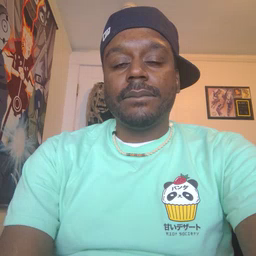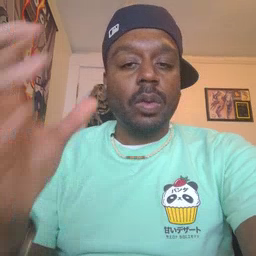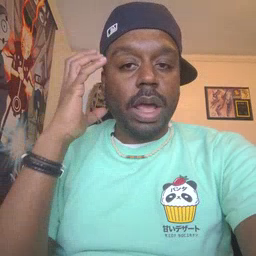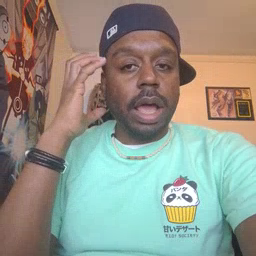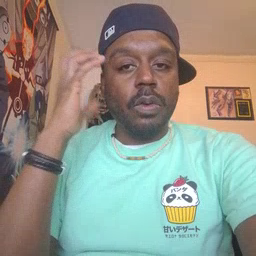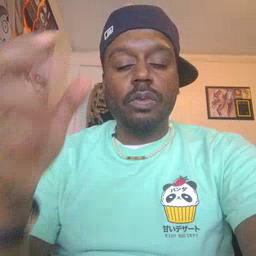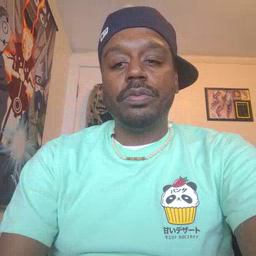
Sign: radio